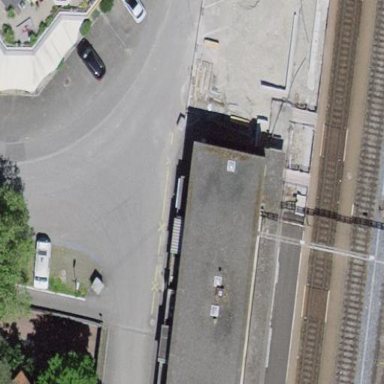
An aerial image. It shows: Train station building.